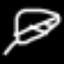
Label: leaf